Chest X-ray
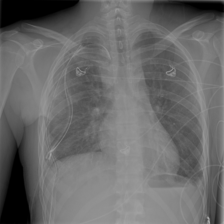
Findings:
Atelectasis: negative
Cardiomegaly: negative
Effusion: negative
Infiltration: negative
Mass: negative
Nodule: negative
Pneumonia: negative
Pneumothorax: negative
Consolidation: negative
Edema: negative
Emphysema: negative
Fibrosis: negative
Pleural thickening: negative
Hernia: negative